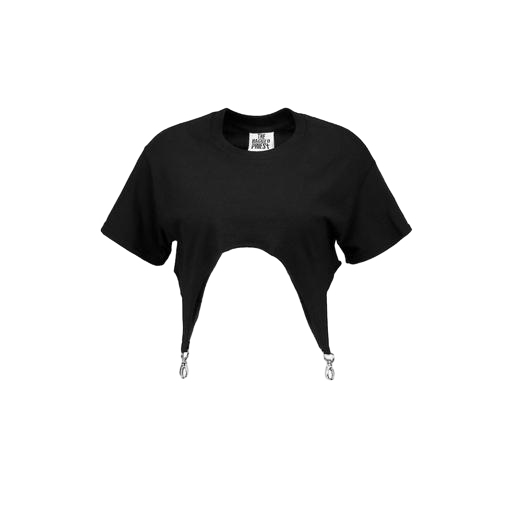
choker t-shirt, black cropped t-shirt, black twisty t-shirt, white background